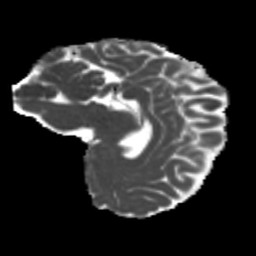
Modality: MD
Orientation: sagittal
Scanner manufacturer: siemens
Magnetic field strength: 3 T
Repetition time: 4 s
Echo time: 0.0594 s